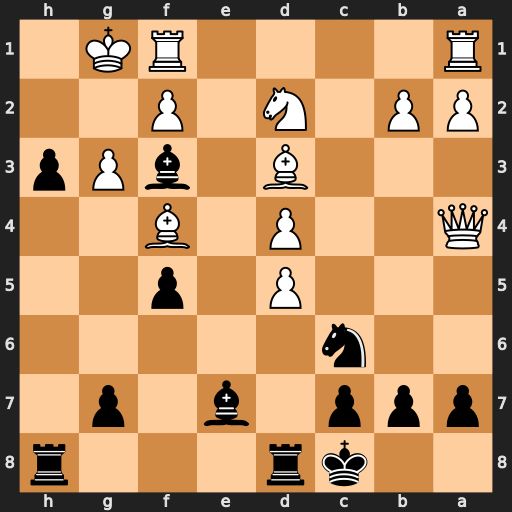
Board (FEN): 2kr3r/ppp1b1p1/2n5/3P1p2/Q2P1B2/3B1bPp/PP1N1P2/R4RK1
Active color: b
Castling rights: -
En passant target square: -
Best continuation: h2#